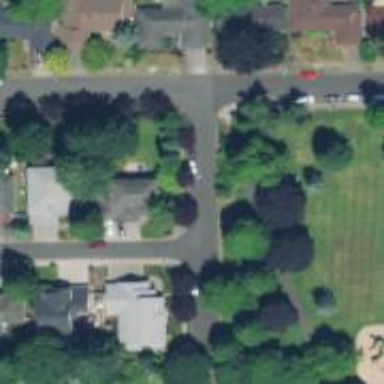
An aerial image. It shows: Residential road with sidewalk on the left side.